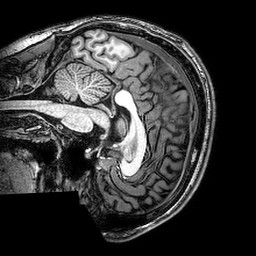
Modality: T1w
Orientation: sagittal
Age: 20
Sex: male
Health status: healthy
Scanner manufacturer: philips
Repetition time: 0.008148 s
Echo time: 0.00374 s